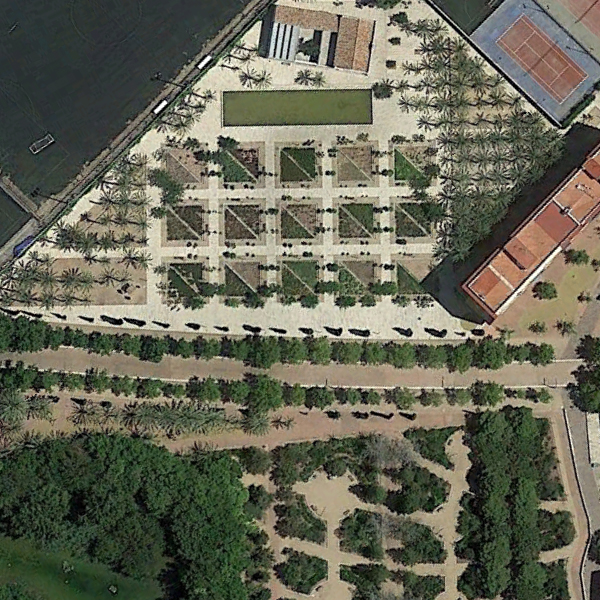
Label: Square